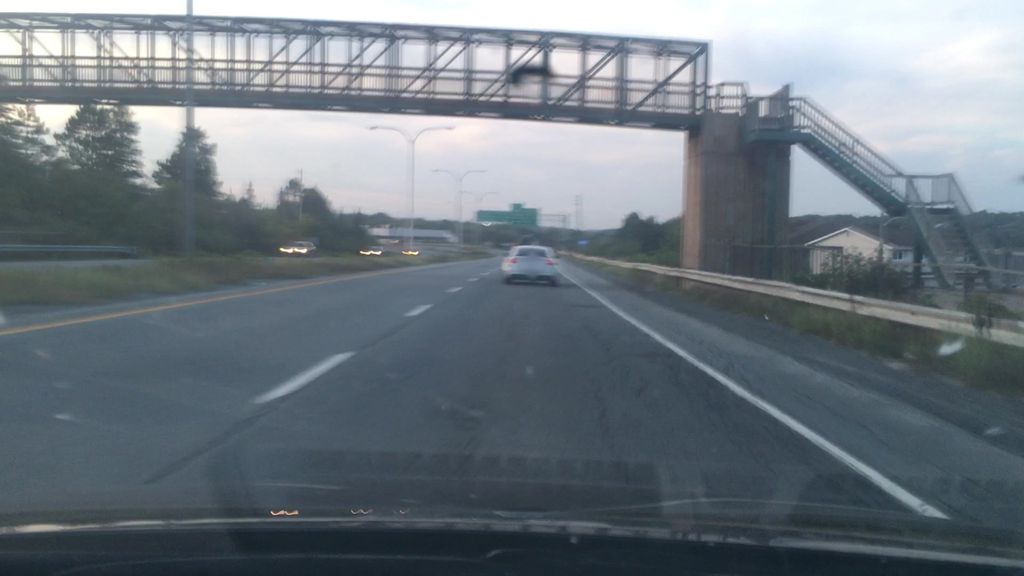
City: halifax